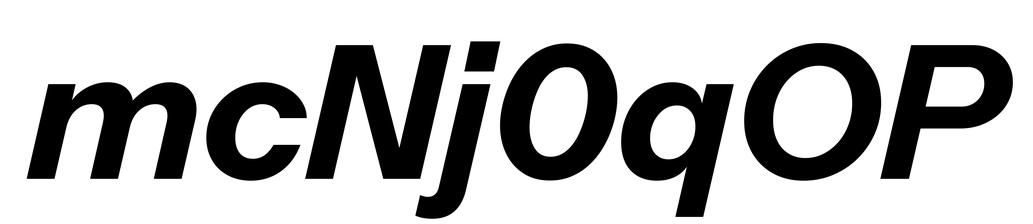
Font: InstrumentSans-Italic_Bold_Italic